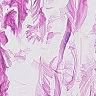
Metastatic tissue present: no